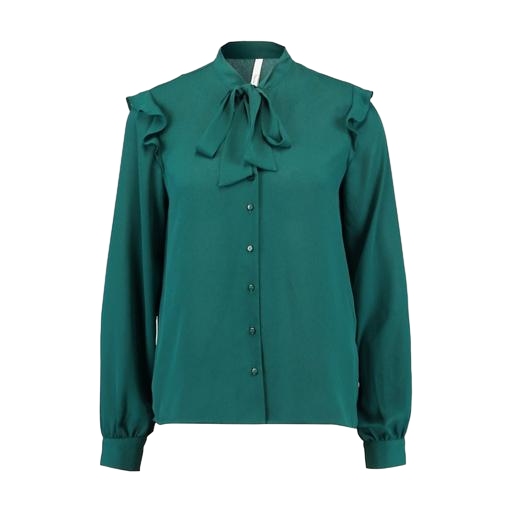
green pussy-bow de chine blouse, green tie-neck blouse, green women's ruffle-trimmed shirt, white background